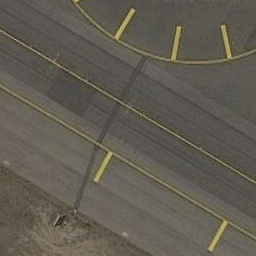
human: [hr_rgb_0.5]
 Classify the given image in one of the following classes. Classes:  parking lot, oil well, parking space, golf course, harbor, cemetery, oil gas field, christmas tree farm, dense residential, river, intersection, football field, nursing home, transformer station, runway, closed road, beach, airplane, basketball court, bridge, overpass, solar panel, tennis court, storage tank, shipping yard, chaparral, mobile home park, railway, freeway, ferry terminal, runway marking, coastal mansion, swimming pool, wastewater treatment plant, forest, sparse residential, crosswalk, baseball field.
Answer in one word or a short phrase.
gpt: runway marking